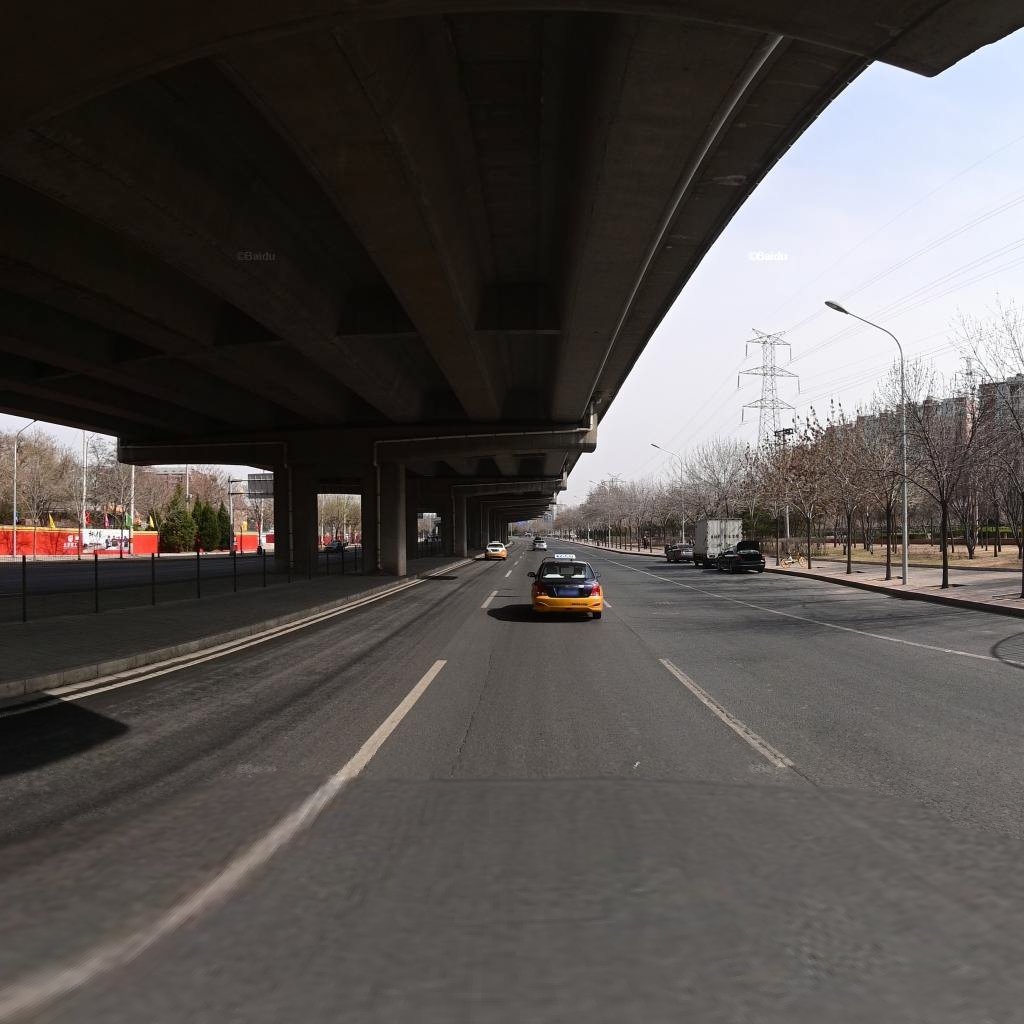
Region: Haidian
Road damage annotations: longitudinal crack, longitudinal crack